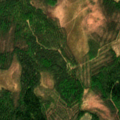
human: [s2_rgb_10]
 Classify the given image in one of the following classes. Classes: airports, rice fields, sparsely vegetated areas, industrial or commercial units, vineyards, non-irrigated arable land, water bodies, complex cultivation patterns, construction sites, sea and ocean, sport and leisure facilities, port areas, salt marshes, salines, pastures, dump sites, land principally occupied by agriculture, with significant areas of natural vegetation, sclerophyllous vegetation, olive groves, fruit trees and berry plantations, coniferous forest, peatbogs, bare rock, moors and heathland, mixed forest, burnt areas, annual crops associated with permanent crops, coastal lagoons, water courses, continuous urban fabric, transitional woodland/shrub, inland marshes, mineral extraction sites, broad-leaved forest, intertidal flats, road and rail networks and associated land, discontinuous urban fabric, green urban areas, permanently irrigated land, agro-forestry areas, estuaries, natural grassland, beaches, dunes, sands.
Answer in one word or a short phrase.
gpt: coniferous forest, mixed forest, transitional woodland/shrub